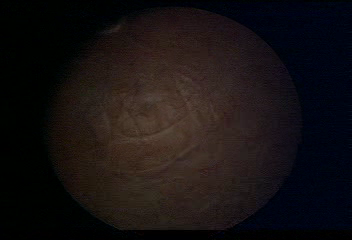
Modality: WLC
Class: Normal mucosa
Bladder cancer association: No